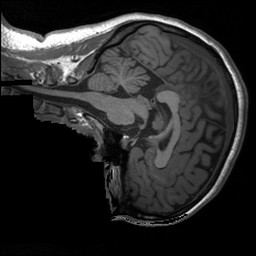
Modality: T1w
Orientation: sagittal
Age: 24
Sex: female
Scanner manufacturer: siemens
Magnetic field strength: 3 T
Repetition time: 1.9 s
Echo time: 0.00232 s